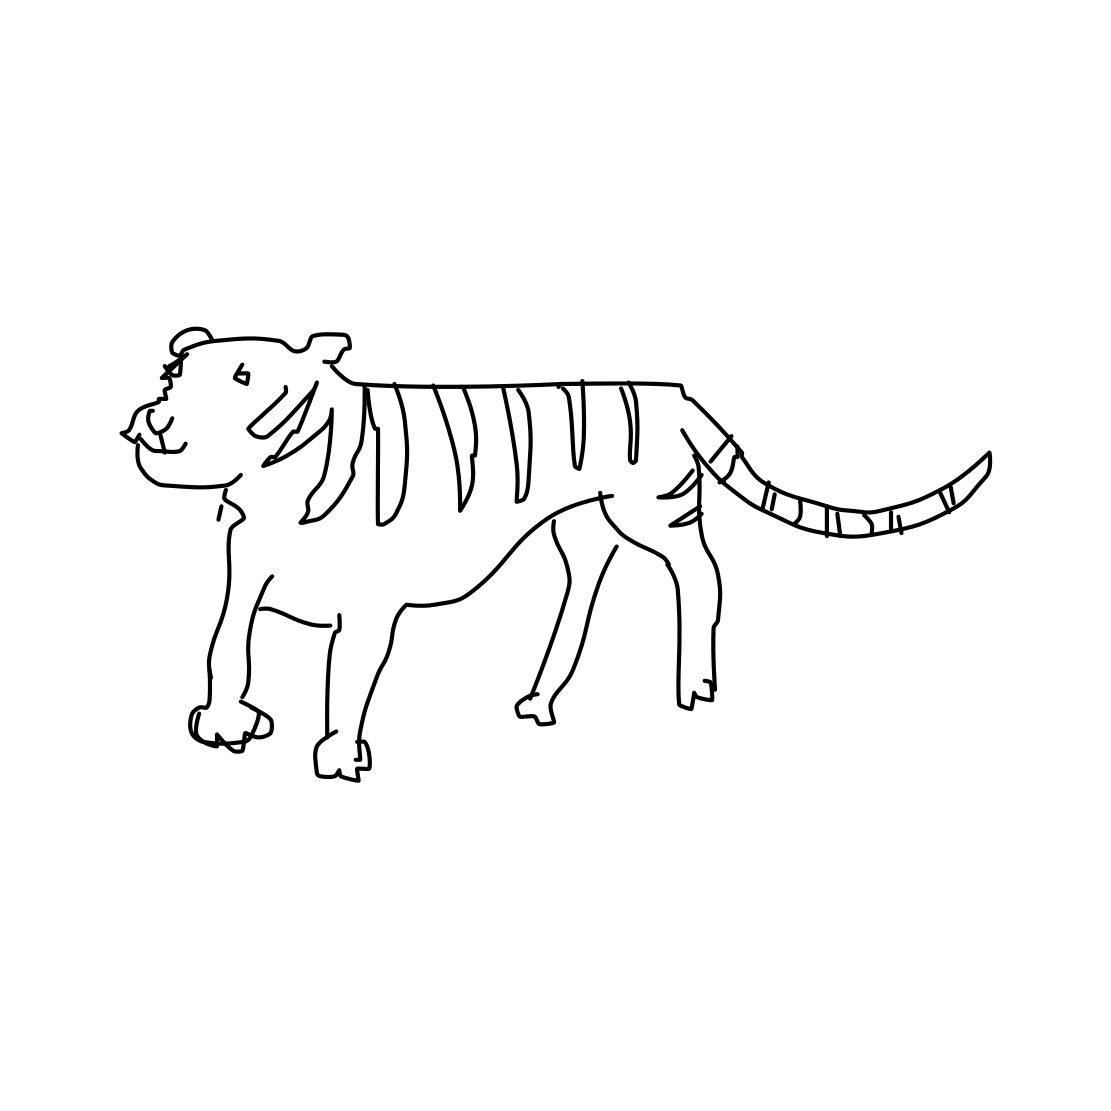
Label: tiger